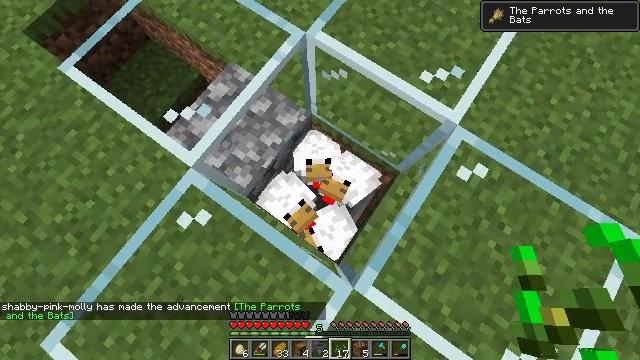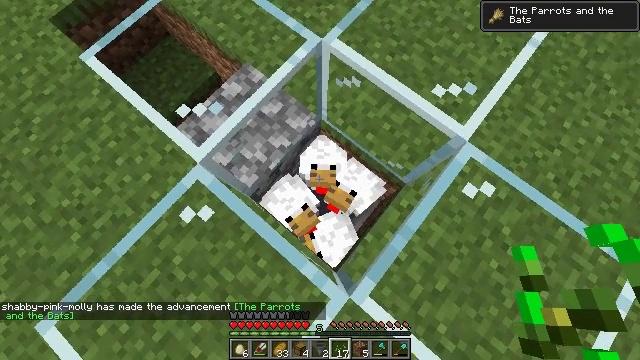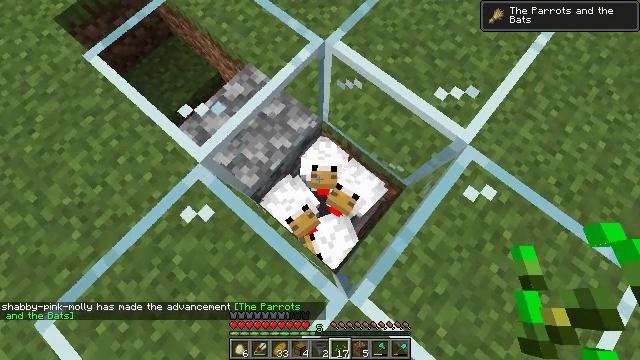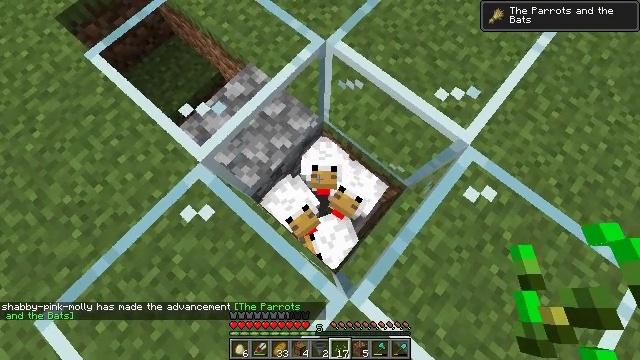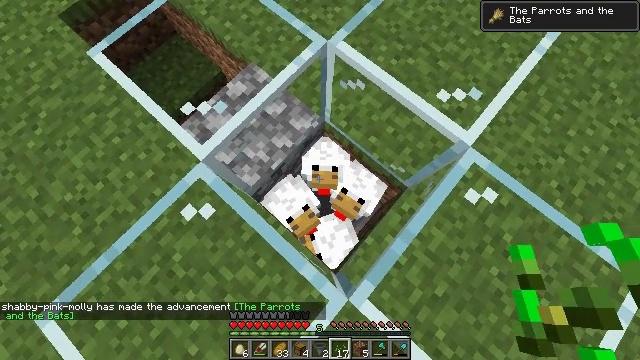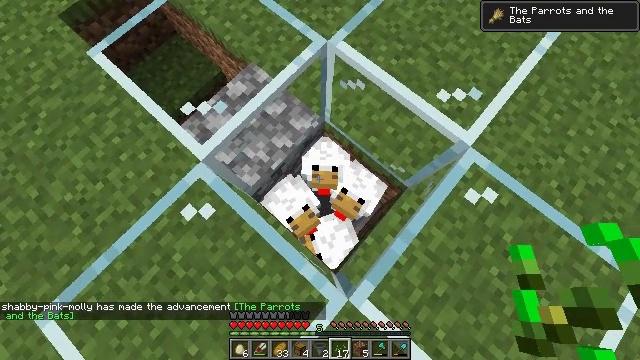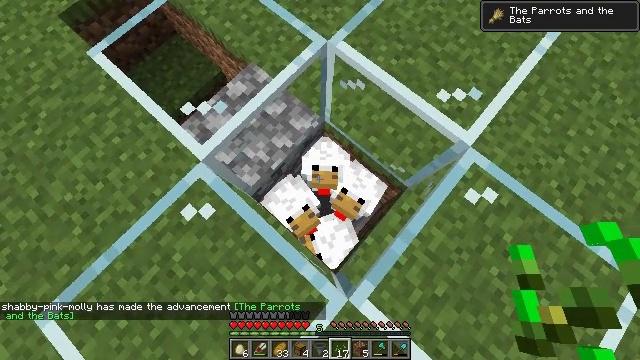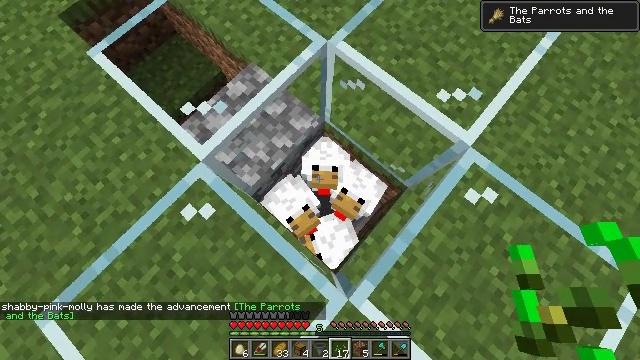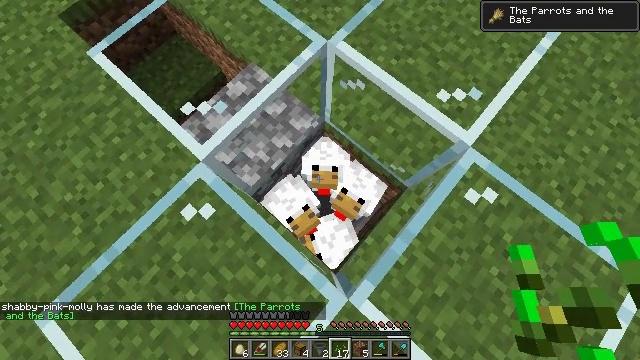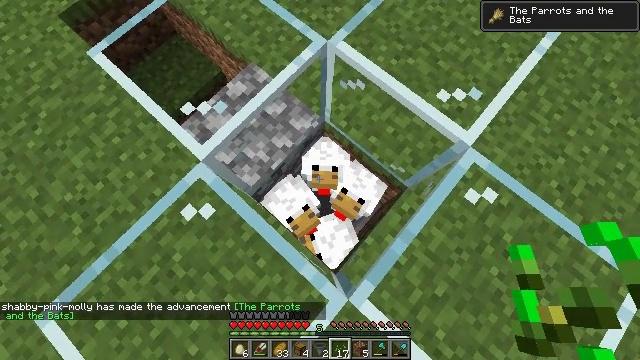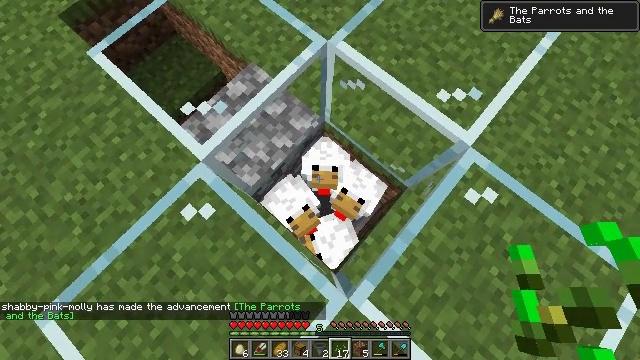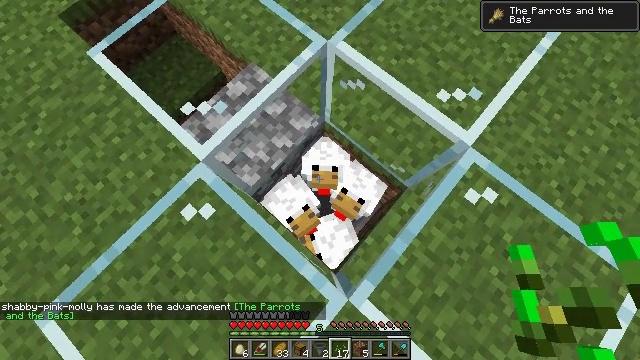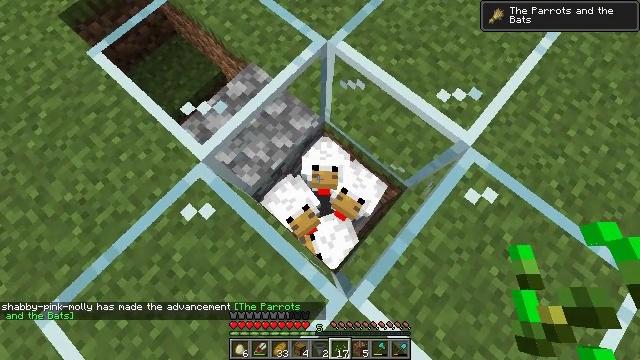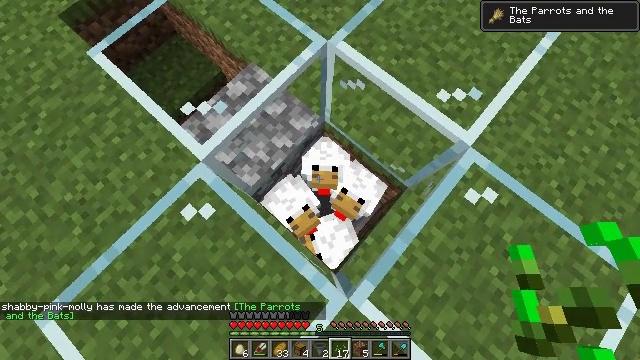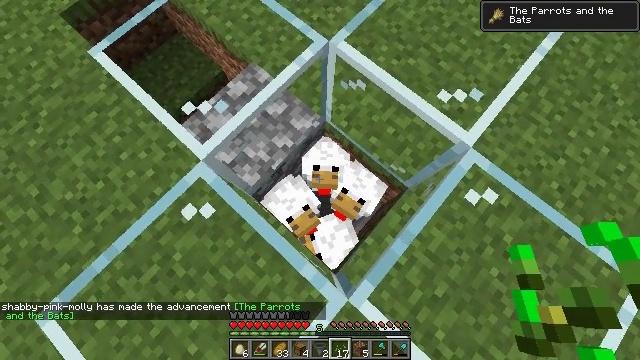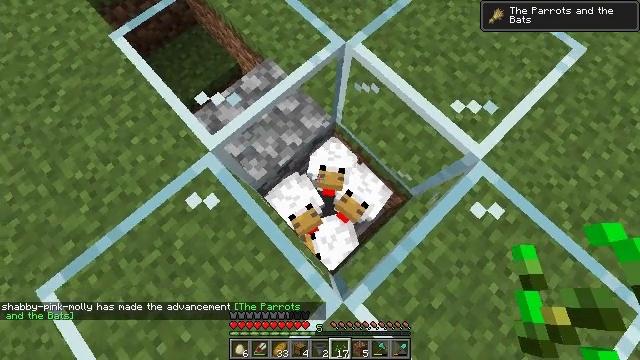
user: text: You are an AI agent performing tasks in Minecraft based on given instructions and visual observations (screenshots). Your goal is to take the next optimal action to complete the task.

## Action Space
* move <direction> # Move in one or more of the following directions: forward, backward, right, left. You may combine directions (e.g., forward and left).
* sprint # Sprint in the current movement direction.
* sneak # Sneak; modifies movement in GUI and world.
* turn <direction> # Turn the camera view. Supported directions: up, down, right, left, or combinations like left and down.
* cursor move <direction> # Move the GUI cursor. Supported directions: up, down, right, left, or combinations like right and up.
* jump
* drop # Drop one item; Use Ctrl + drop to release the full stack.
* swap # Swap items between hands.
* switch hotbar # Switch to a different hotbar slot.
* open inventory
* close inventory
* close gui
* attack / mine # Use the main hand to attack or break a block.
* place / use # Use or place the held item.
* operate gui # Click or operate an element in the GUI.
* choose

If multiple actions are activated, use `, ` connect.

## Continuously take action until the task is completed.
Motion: motion action
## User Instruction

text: Combat the zombie.
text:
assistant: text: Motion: sneak, turn left and up
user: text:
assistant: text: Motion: sneak
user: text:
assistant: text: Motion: sneak
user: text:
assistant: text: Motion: sneak
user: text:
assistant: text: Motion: sneak
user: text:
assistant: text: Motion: sneak
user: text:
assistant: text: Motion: sneak
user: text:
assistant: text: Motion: sneak
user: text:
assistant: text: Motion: sneak
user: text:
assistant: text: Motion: sneak
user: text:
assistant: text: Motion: sneak
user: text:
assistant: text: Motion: sneak
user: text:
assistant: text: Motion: sneak
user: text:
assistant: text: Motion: sneak
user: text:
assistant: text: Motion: sneak, turn left
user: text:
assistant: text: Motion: sneak, turn left and up
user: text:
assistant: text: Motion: sneak, turn left and up
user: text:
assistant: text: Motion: sneak, turn left and up
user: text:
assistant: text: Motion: sneak, turn left and up
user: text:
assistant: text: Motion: turn up
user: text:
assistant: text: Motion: no_op
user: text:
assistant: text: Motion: no_op
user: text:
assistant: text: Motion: no_op
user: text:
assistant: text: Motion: no_op
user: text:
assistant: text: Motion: no_op
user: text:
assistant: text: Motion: no_op
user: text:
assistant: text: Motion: no_op
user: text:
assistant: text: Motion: no_op
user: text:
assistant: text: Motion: no_op
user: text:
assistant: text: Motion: no_op